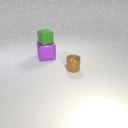
small green rubber cube above large purple metal cube